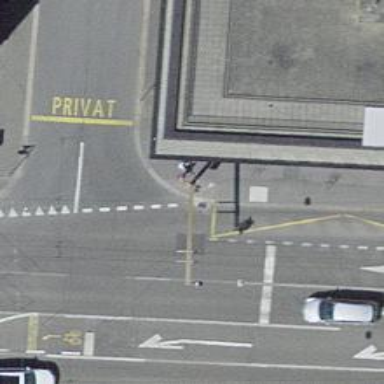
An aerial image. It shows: Kerb barrier.